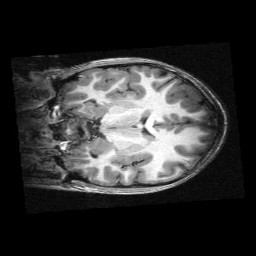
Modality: T1w
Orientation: coronal
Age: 10
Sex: male
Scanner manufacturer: siemens
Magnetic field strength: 3 T
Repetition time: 2.3 s
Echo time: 0.00336 s